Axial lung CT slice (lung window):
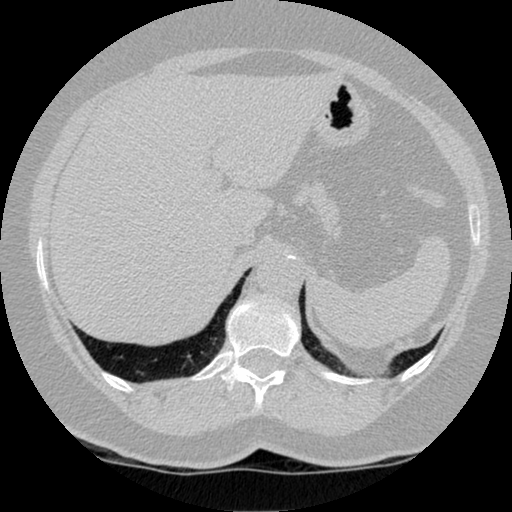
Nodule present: no